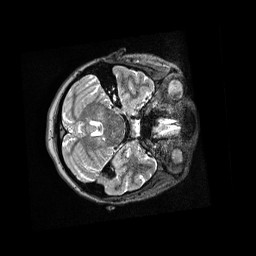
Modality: T2w
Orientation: axial
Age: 21
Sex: female
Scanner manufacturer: siemens
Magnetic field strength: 3 T
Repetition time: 3.2 s
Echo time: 0.564 s